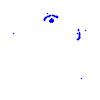
Particle: pion